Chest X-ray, AP view. Patient: 54 years old, sex M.
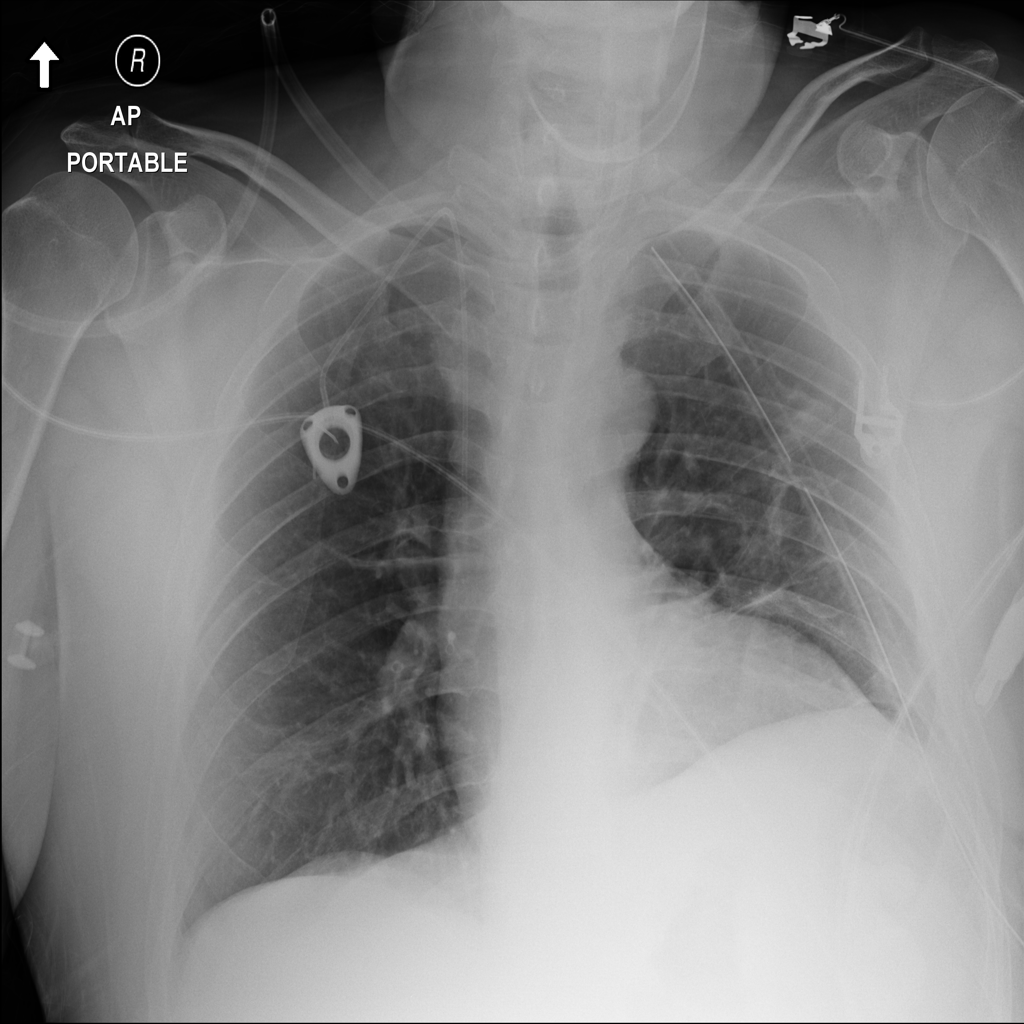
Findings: No Finding